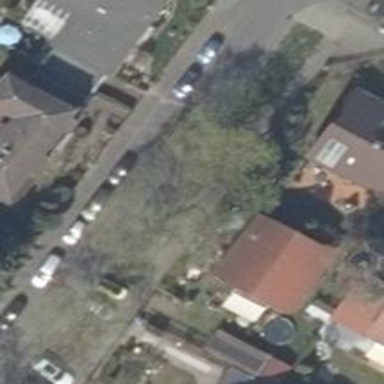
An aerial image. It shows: Deciduous tree with broadleaved leaves.